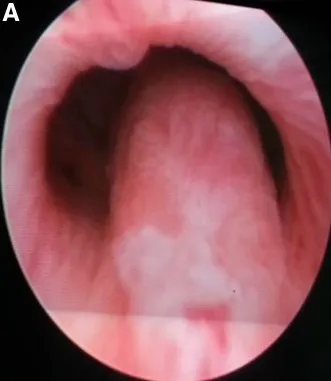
(A) Coronal section of a contrast-enhanced abdominal computed tomography showing single right kidney, left kidney agenesis, and right-sided seminal vesicular cystic dilatation.
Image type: endoscopy (other_endoscopy)